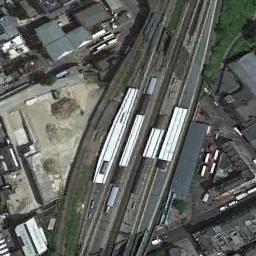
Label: railway_station